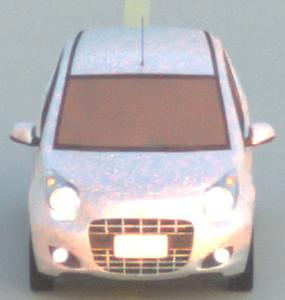
Make: Suzuki
Model: Alto 1.0
Detailed model: Alto (V)
Model produced from: 2011/02
Model produced until: 2011/03
Doors: 5
Color: white
Road condition: dry road
Daytime: sunrise or sunset
Contrast: medium contrast